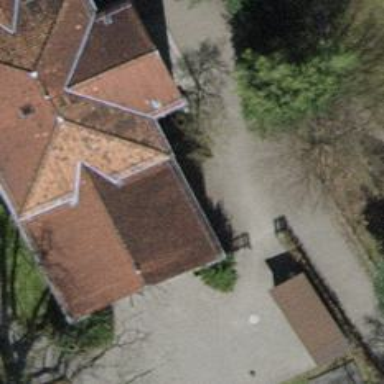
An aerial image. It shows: Kindergarten.